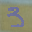
Label: 3